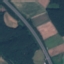
Label: Highway